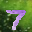
Label: 7